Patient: sex F, age 38
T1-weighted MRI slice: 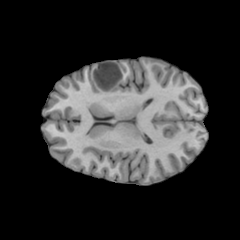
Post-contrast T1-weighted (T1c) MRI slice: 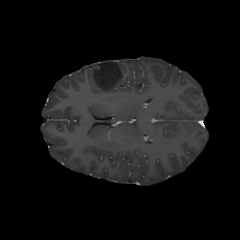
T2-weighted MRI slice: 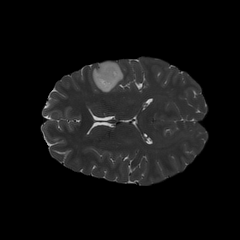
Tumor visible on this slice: yes
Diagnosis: Astrocytoma, IDH-mutant
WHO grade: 2